Question: This question is a follow-up of "<URL>".
I want to create a 2D scatterplot using 'ggplot2' with superimposed confidence ellipses. Using the solution of Etienne Low-Decarie from the above mentioned post, I do get superimposed ellipses to work. The solution is based on 'stat_ellipse' available from <URL>
How can I fill the inner area of the ellipse(s) with a certain color (more specifically I want to use the color of the ellipse border with some alpha)?
Here is the minimal working example modified from the above mentioned post:
'''
# create data
set.seed(20130226)
n <- 200
x1 <- rnorm(n, mean = 2)
y1 <- 1.5 + 0.4 * x1 + rnorm(n)
x2 <- rnorm(n, mean = -1)
y2 <- 3.5 - 1.2 * x2 + rnorm(n)
class <- rep(c("A", "B"), each = n)
df <- data.frame(x = c(x1, x2), y = c(y1, y2), colour = class)
# get code for "stat_ellipse"
library(devtools)
library(ggplot2)
source_url("https://raw.github.com/JoFrhwld/FAAV/master/r/stat-ellipse.R")
# scatterplot with confidence ellipses (but inner ellipse areas are not filled)
qplot(data = df, x = x, y = y, colour = class) + stat_ellipse()
'''
Output of working example:

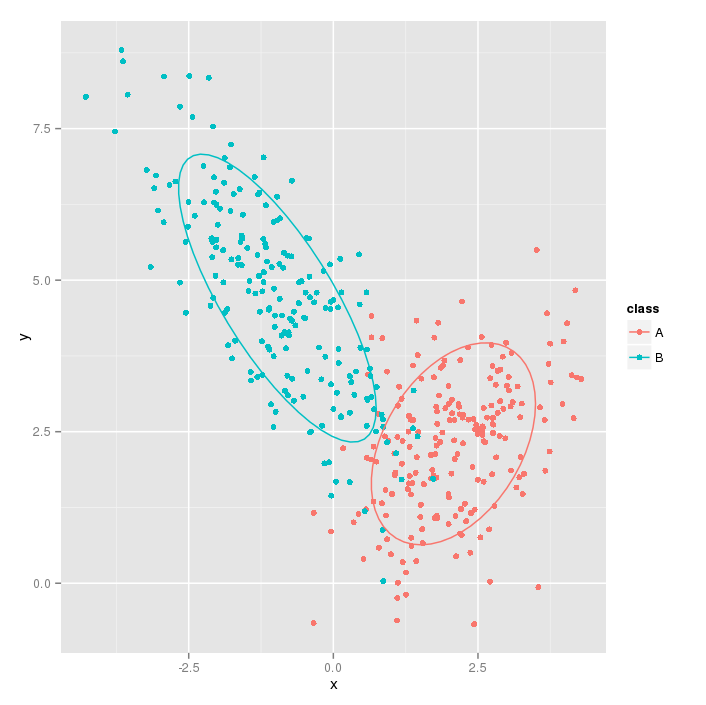
Answer: As mentioned in the comments, 'polygon' is needed here:
'''
qplot(data = df, x = x, y = y, colour = class) +
stat_ellipse(geom = "polygon", alpha = 1/2, aes(fill = class))
'''